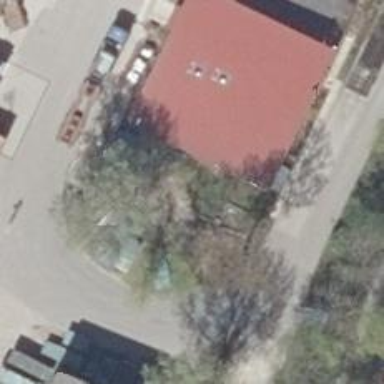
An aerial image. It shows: Recycling center for green waste and scrap metal.